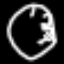
Label: clock